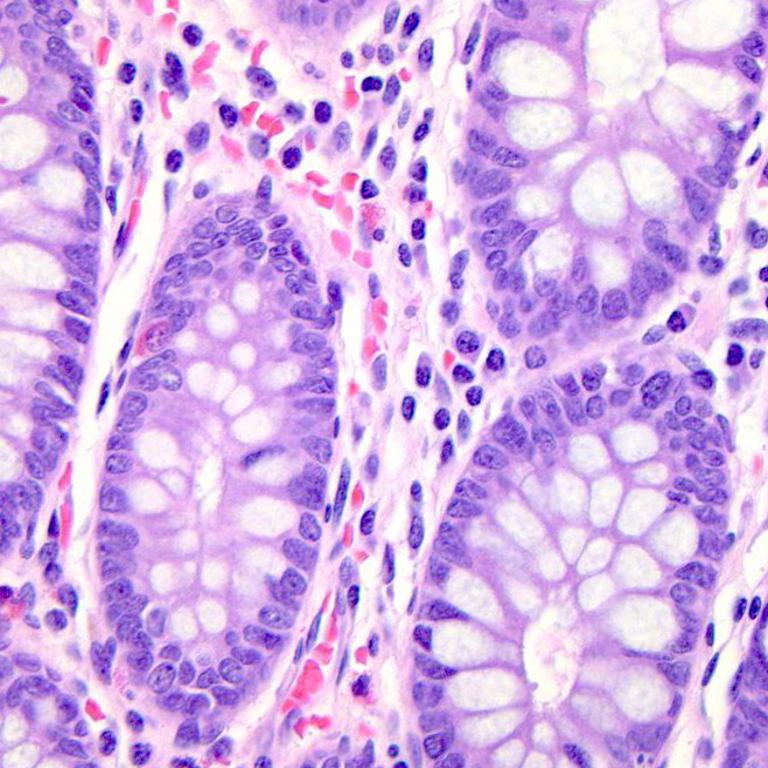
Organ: colon
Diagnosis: benign